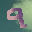
Label: 9